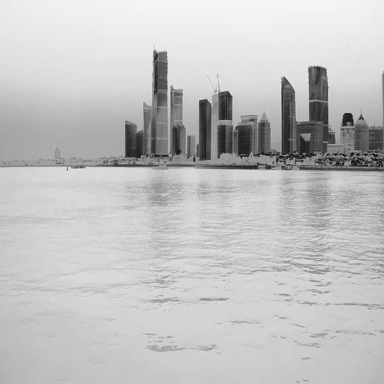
There are two objects shown in the infrared image, including a container_ship, and a canoe.